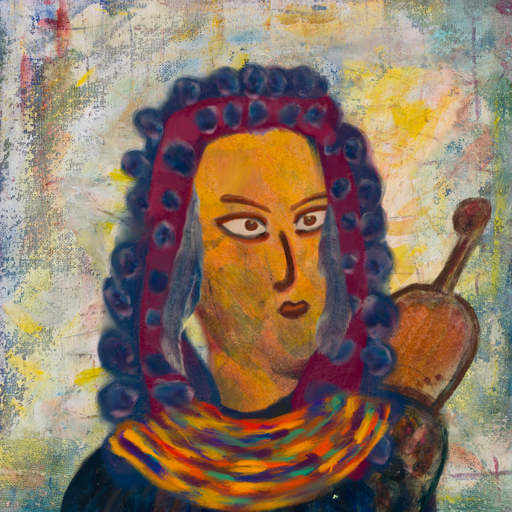
Background: Irani, Head And Neck Side: Gypsy_Mother, Face Side: Roy_Bahadur, Bust: Pipe, Hair Side: Hill_Girl, Head Accessory: Blank, Second Necklace: An_Impression_2, Necklace: Blank, Baby: Blank